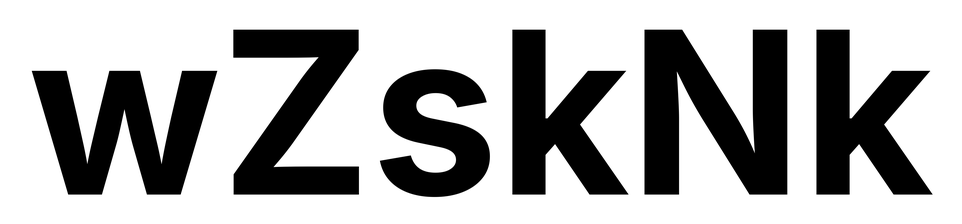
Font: Inter_Bold